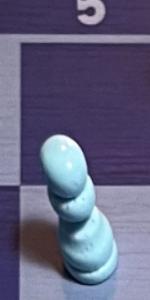
Label: Pawn_White